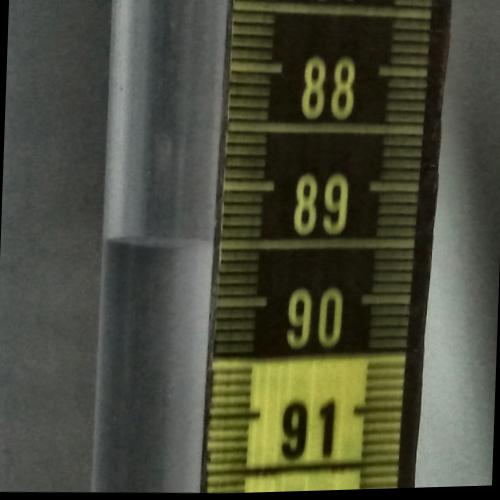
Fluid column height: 89.5 cm